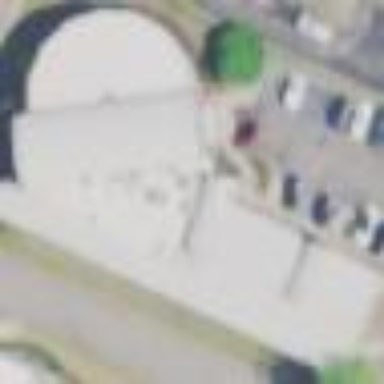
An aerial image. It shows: Clinic building offering healthcare services.